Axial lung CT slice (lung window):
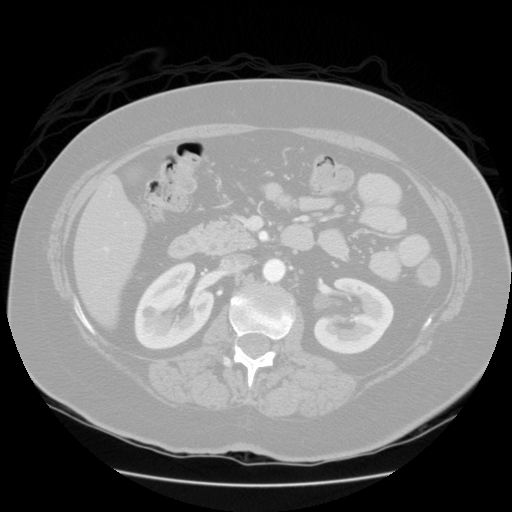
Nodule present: no